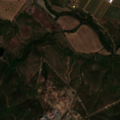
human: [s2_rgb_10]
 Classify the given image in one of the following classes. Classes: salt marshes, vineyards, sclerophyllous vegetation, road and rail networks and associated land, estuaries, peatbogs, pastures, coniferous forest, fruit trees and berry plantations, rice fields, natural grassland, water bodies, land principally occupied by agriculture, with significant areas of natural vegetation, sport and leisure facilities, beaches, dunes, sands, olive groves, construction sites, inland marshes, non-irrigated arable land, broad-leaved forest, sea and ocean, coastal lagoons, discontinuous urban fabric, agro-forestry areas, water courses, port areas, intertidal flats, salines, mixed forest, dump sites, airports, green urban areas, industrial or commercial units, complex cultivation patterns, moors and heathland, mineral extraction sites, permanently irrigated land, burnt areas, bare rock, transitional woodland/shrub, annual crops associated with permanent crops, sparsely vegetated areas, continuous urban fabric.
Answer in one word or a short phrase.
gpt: continuous urban fabric